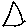
Label: triangle